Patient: sex F, age 31
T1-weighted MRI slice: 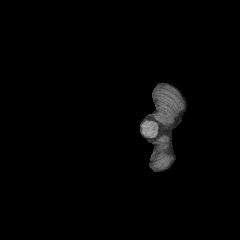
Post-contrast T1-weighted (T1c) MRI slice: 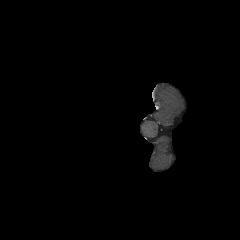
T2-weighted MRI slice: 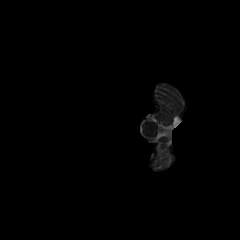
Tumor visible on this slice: no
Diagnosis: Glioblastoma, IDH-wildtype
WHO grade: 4